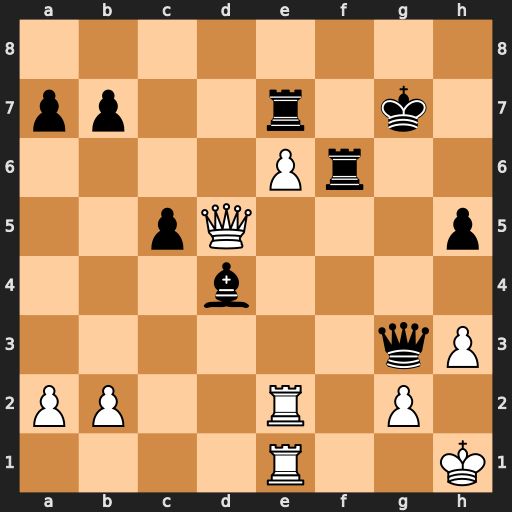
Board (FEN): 8/pp2r1k1/4Pr2/2pQ3p/3b4/6qP/PP2R1P1/4R2K
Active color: w
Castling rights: -
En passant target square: -
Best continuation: Qd8 Qc7 Qxc7 Rxc7 e7